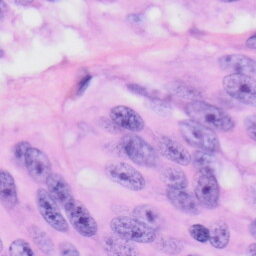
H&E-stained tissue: Skin